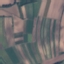
Label: PermanentCrop